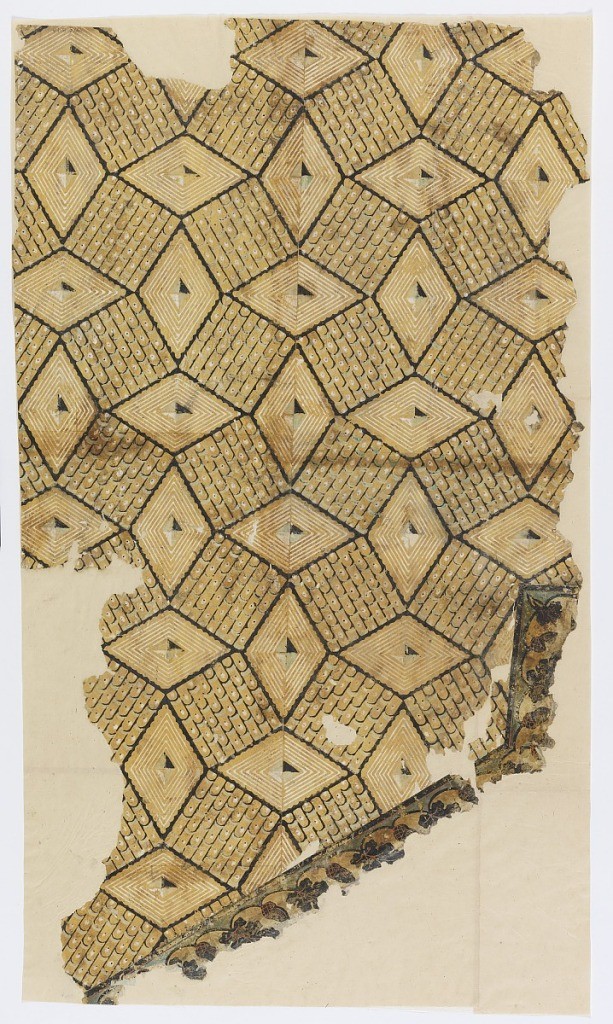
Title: Sidewall
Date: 1800–1804
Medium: Block printed on handmade paper
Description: Geometric pattern of diamond shapes. Printed in black, white and green on a yellow ground.